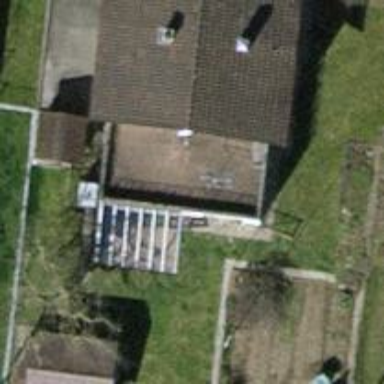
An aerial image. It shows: Simple and straightforward house.